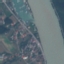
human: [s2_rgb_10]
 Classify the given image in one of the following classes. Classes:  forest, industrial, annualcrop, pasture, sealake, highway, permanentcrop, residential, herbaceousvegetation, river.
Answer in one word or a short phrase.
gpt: River